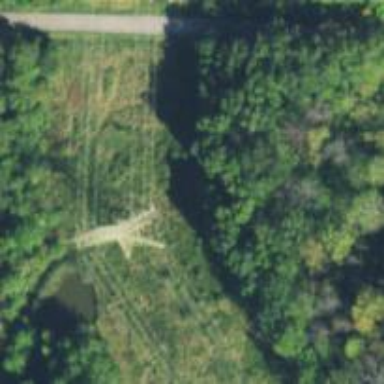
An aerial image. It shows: Lattice structure tower used for power transmission.